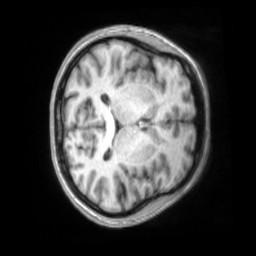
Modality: T1w
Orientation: axial
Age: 48
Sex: female
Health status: ill
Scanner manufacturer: siemens
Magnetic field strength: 3 T
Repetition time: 2.2 s
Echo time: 0.00157 s